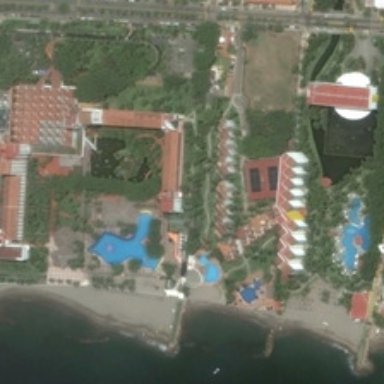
Many green trees and buildings with swimming pools are near a beach .